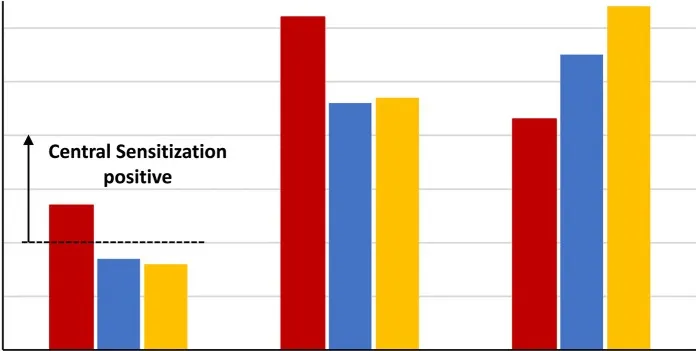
Changes in the CSI-9 and MPI scores along the course of treatment. CSI-9, central sensitization inventory-9; MPI, multidimensional pain inventory.
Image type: chart (chart)